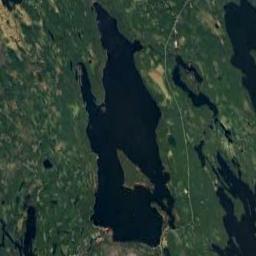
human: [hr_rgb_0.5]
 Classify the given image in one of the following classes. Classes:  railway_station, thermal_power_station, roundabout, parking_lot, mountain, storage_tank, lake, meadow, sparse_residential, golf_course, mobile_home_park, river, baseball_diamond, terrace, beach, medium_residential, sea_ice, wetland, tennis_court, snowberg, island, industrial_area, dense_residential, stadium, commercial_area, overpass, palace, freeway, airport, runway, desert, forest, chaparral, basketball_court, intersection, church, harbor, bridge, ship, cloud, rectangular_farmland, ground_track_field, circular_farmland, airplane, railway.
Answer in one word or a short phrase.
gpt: lake